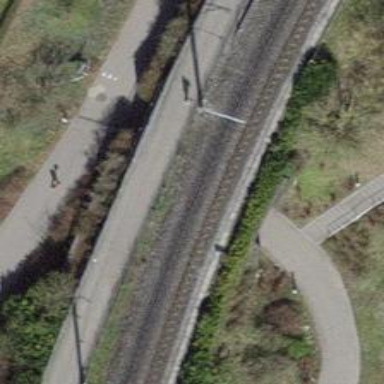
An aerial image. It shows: Narrow-gauge railway bridge with electrified contact line.